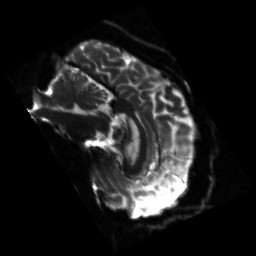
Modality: sbref
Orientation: sagittal
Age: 54
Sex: male
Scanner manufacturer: siemens
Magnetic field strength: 3 T
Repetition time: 3.23 s
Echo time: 0.0892 s